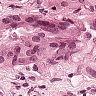
Metastatic tissue present: yes